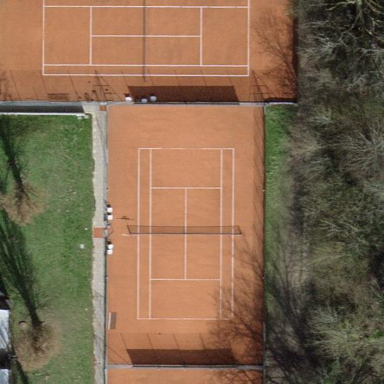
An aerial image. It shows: Clay tennis court in leisure land pitch.